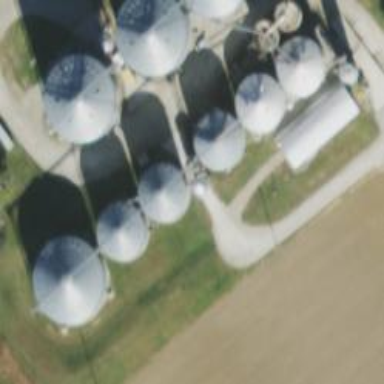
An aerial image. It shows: Silo.